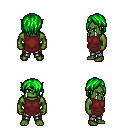
a pixel art fantasy rpg character, male body template, orc, green skin, maroon tunic, metal pants, green bangs hairstyle, four views (front, back, left, right), 2x2 character sprite sheet, small pixel art, hard edges, no anti-aliasing